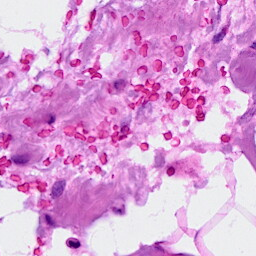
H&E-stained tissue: Breast